Question: I have a Java background so have limited knowledge when it comes to C# and C++. Basically I am trying to "read" text from another application which is displayed on screen...

To be specific, I want to read the dealer chat message from Pokerstars... on the fly...
What is the best way to read this text into a Java program on the fly? Ive head about API hooking, is this the only way and how would I do this in Java?
Thanks
Phil
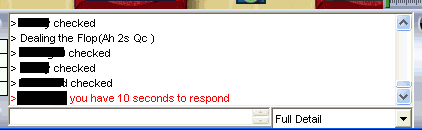
Answer: One way to do it, which works as long as text is not anti-aliased, like in your image:
From your application, take a screenshot of the other application's window. Search the screenshot for all non-white pixels. Make a list of all the non-white pixels. For each pair of non-white pixels in the list, if the pair touches each other, put them in the same "group." Do this until all the pixels are grouped together.
Then for each group, compare its shape to a table of predefined shapes. If the shape isn't in the table, ask the user to type the letter, then save the shape and which letter it is to the table.
Now you have ASCII codes for all the letters in the window.
This is not the cleanest way to scrape text from a window, but it is hard to defeat. For any move made by the other application to make the text harder to read by a computer, it will become harder to read by a human, which lowers the usefulness of the application.